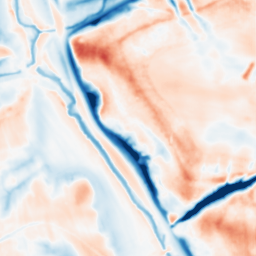
Category: multiscale
Decomposition family: dog_multiscale
Decomposition parameters: sigma_ratio: 1.6
n_scales: 5
base_sigma: 1
Upsampling method: fft_zeropad
Upsampling parameters: scale: 4
Upsampling scale: 4